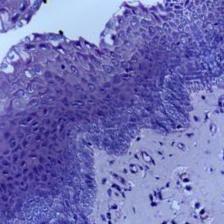
Diagnosis: Normal